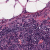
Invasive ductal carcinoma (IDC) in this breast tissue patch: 0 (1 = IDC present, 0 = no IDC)